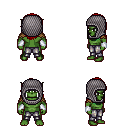
a pixel art fantasy rpg character, male body template, orc, green skin, leather shoulder armor, metal pants, red long hairstyle, chain hood, white cloth bracers, four views (front, back, left, right), 2x2 character sprite sheet, small pixel art, hard edges, no anti-aliasing